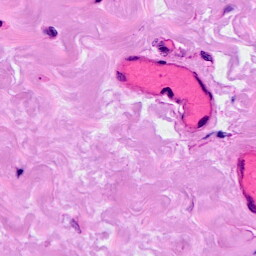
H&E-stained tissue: Breast